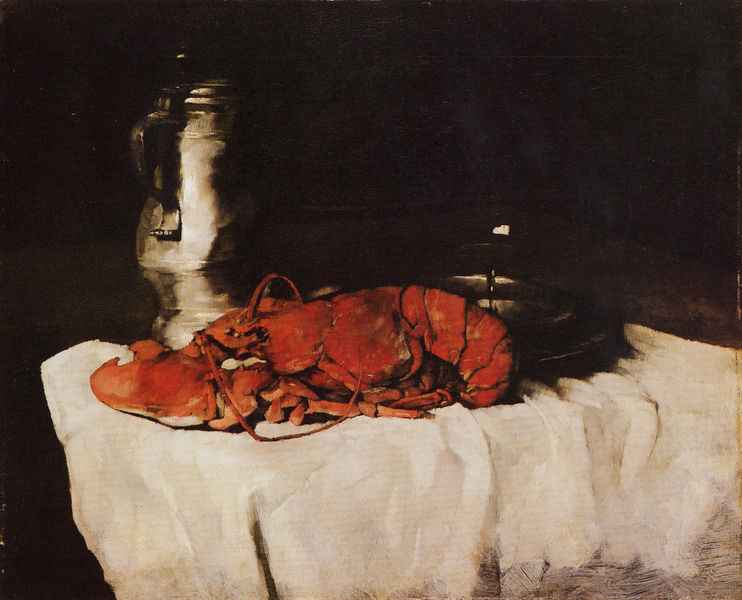
Titel: Hummer mit Zinnkrug und Weinglas
Künstler: Carl Schuch
Standort: Berlin
Institution: Neue Nationalgalerie
Schlagwörter: blau, dunkel, gemälde, meer, schatten, weiß, grau, hell, hintergrund, licht, orange, schwarz, tisch, vordergrund, rot, tier, tuch, malerei, wand, barock, falten, schale, silber, tablett, teller, tot, holland, niederlande, spiegel, tischdecke, tischtuch, öl, spiegelung, stoff, decke, drei, henkel, kanne, krug, stilleben, stillleben, beine, füße, liegen, ölgemälde, essen, falte, reflexe, glanz, tusch, glänzend, metall, lichteinfall, platte, metallkrug, vanitas, arrangement, belichtung, bierkrug, cruche, deckel, delikatesse, fühler, gefäß, homard, hummer, hummerstilleben, kalff, krabbe, kruste, krustentier, langouste, languste, meeresfrüchte, meerestier, memento mori, messing, nahrung, nature morte, panzer, pichet, schalentier, schere, scheren, vergänglichkeit, willem kalff, zangen, zinn, zinnkrug, zinnteller, mahlzeit, karaffe, licht schatten, fang, etagere, krebs, buffet, speise, humer, servierplatte, wasserlebewesen, ars